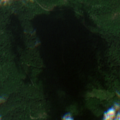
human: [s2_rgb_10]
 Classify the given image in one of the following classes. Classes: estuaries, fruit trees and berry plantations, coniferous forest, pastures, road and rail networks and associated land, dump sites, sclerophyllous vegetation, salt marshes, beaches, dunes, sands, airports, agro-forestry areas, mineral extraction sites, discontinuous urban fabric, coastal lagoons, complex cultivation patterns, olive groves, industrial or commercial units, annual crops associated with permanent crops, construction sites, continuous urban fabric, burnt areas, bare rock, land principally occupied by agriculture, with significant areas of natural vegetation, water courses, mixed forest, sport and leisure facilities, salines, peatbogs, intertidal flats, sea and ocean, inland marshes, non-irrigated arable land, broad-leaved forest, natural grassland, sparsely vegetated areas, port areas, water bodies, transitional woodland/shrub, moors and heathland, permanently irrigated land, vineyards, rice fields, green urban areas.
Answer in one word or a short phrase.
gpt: broad-leaved forest